Question:
I'm currently working on my website and have some issues with the navigation bar. I would like to have the first list-item on the left, everything else should stay on the right. (See the attached image)
'''
<li>Some Text</li>
<li>About</li>
<li>Work</li>
<li>Contact</li>
<li>Etc.</li>
'''
I can now try some stupid CSS like
'''
li:first-child:
padding-right:300px;
'''
but that's definitely the wrong way to go. Could anyone provide a smarter, more modern solution, that works responsive/fluid? Thanks.
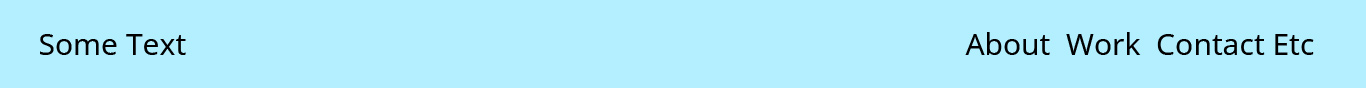
Answer: You don't do it that way. You make one wrapper div and set overflow hidden to it, then inside it put one '<a>' that you float to left, and ul that you float to right like this.
'''
<div class="wrapper">
<a class="logo">logo</a>
<ul class="main-nav">
<li><a href="#">link</a></li>
<li><a href="#">link</a></li>
<li><a href="#">link</a></li>
</ul>
</div>
'''
And the css would be:
'''
.wrapper {
overflow: hidden;
}
.logo {
float: left;
}
.main-nav {
float: right;
}
.main-nav li {
display: inline-block;
}
'''
Hope this helped :)